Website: lowes
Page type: review-order
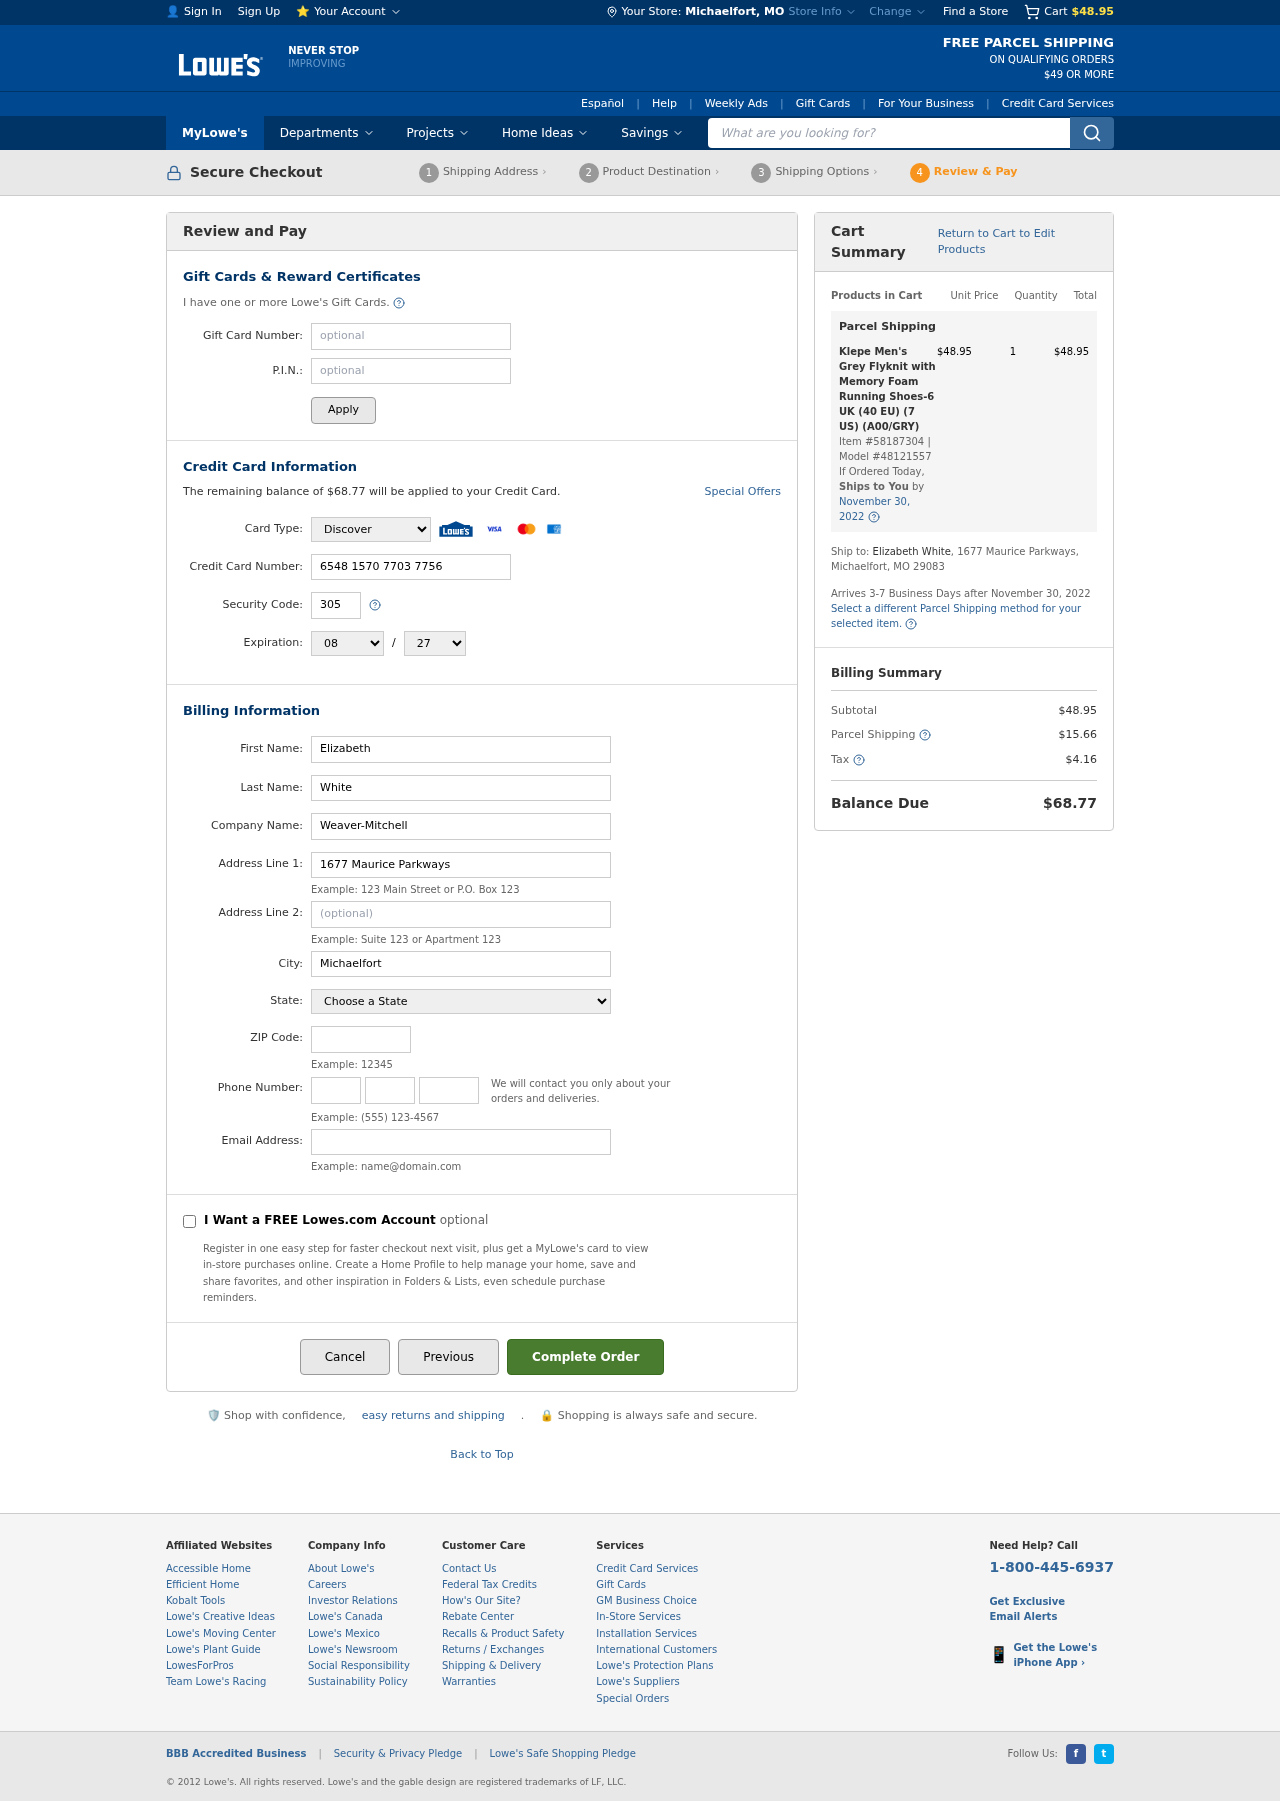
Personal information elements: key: PII_CARD_CVV
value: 305
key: PII_CARD_EXPIRY_MONTH
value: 08
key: PII_CARD_EXPIRY_YEAR
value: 27
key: PII_CARD_NUMBER
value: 6548 1570 7703 7756
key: PII_CARD_TYPE
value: Discover
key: PII_CITY
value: Michaelfort
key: PII_CITY_STATE
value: Michaelfort, MO
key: PII_COMPANY
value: Weaver-Mitchell
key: PII_EMAIL
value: elizabeth.white@hotmail.com
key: PII_FIRSTNAME
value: Elizabeth
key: PII_LASTNAME
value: White
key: PII_PHONE_AREA
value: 201
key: PII_PHONE_PREFIX
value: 205
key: PII_PHONE_SUFFIX
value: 6820
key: PII_POSTCODE
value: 29083
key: PII_STATE
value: Missouri
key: PII_STREET
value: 1677 Maurice Parkways
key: PII_STREET2
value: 1677 Maurice Parkways
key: PII_FULLNAME2
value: Elizabeth White
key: PII_STATE_ABBR
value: MO
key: PII_POSTCODE_FULL
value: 29083
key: PII_CITY_STATE_ZIP
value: Michaelfort, MO 29083
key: PII_POSTCODE_NUMERIC
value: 29083
Product elements: key: PRODUCT1_NAME
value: Klepe Men's Grey Flyknit with Memory Foam Running Shoes-6 UK (40 EU) (7 US) (A00/GRY)
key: PRODUCT1_PRICE
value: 48.95
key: PRODUCT1_QUANTITY
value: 1
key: PRODUCT1_ITEM_NUMBER
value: Item #58187304
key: PRODUCT1_MODEL_NUMBER
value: Model #48121557
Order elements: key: ORDER_SUBTOTAL
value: $48.95
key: ORDER_BALANCE_DUE
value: $68.77
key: ORDER_SHIPPING_DATE
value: November 30, 2022
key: ORDER_ITEM_TOTAL
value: $48.95
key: ORDER_SHIPPING_DATE2
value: November 30, 2022
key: ORDER_SHIPPING_COST
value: $15.66
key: ORDER_TAX
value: $4.16
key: ORDER_TOTAL
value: $68.77
Search elements: key: HEADER_SEARCH
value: What are you looking for?